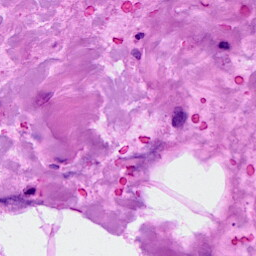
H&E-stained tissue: Breast